Chest X-ray:
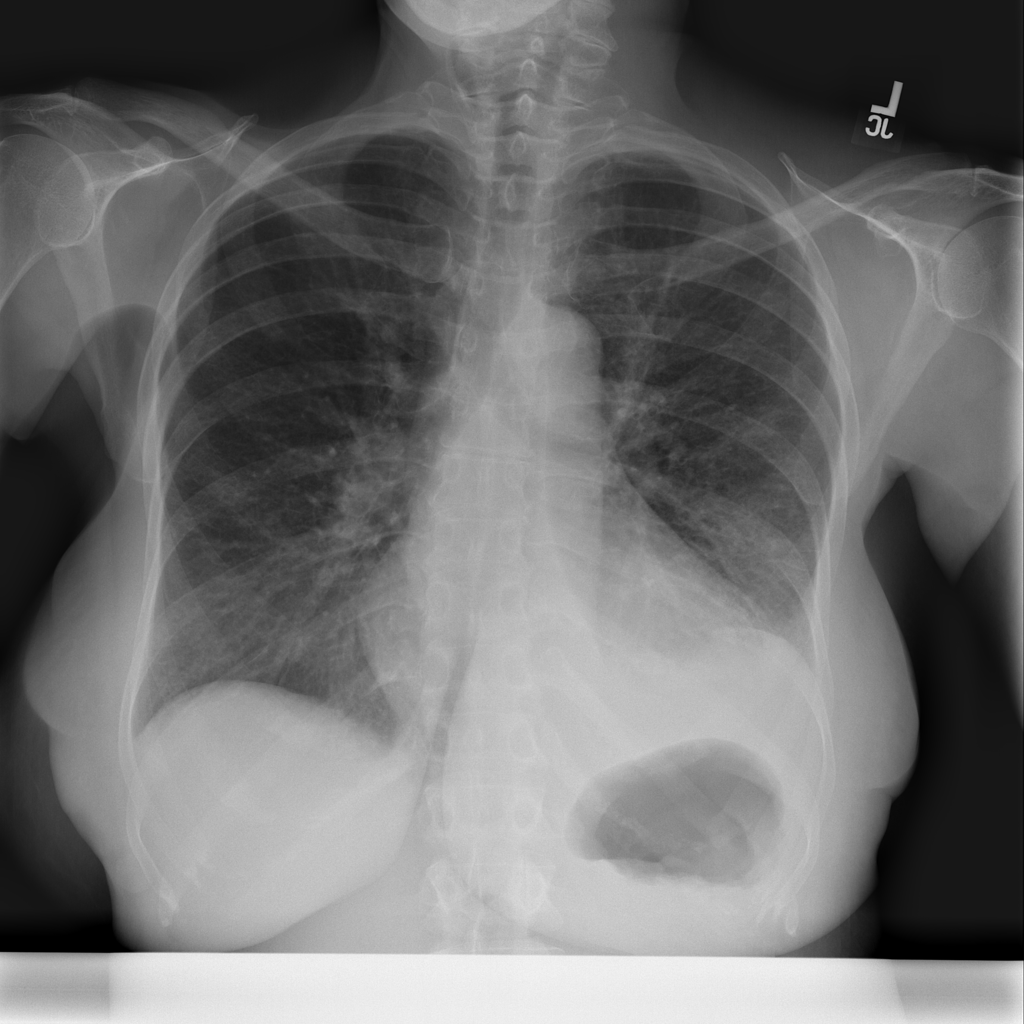
Findings: Cardiomegaly, Effusion, Consolidation
No abnormal finding: no